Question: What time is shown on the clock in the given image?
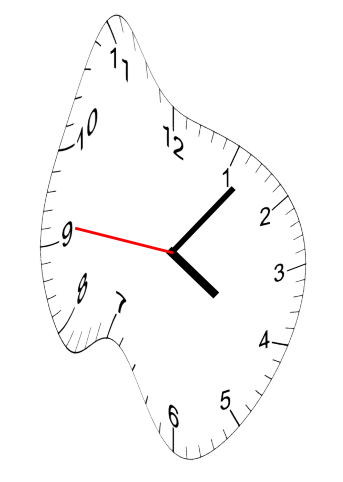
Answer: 04:06:46